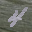
Label: 4